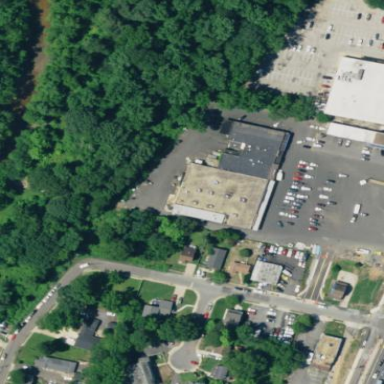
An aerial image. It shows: Retail building.